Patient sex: M
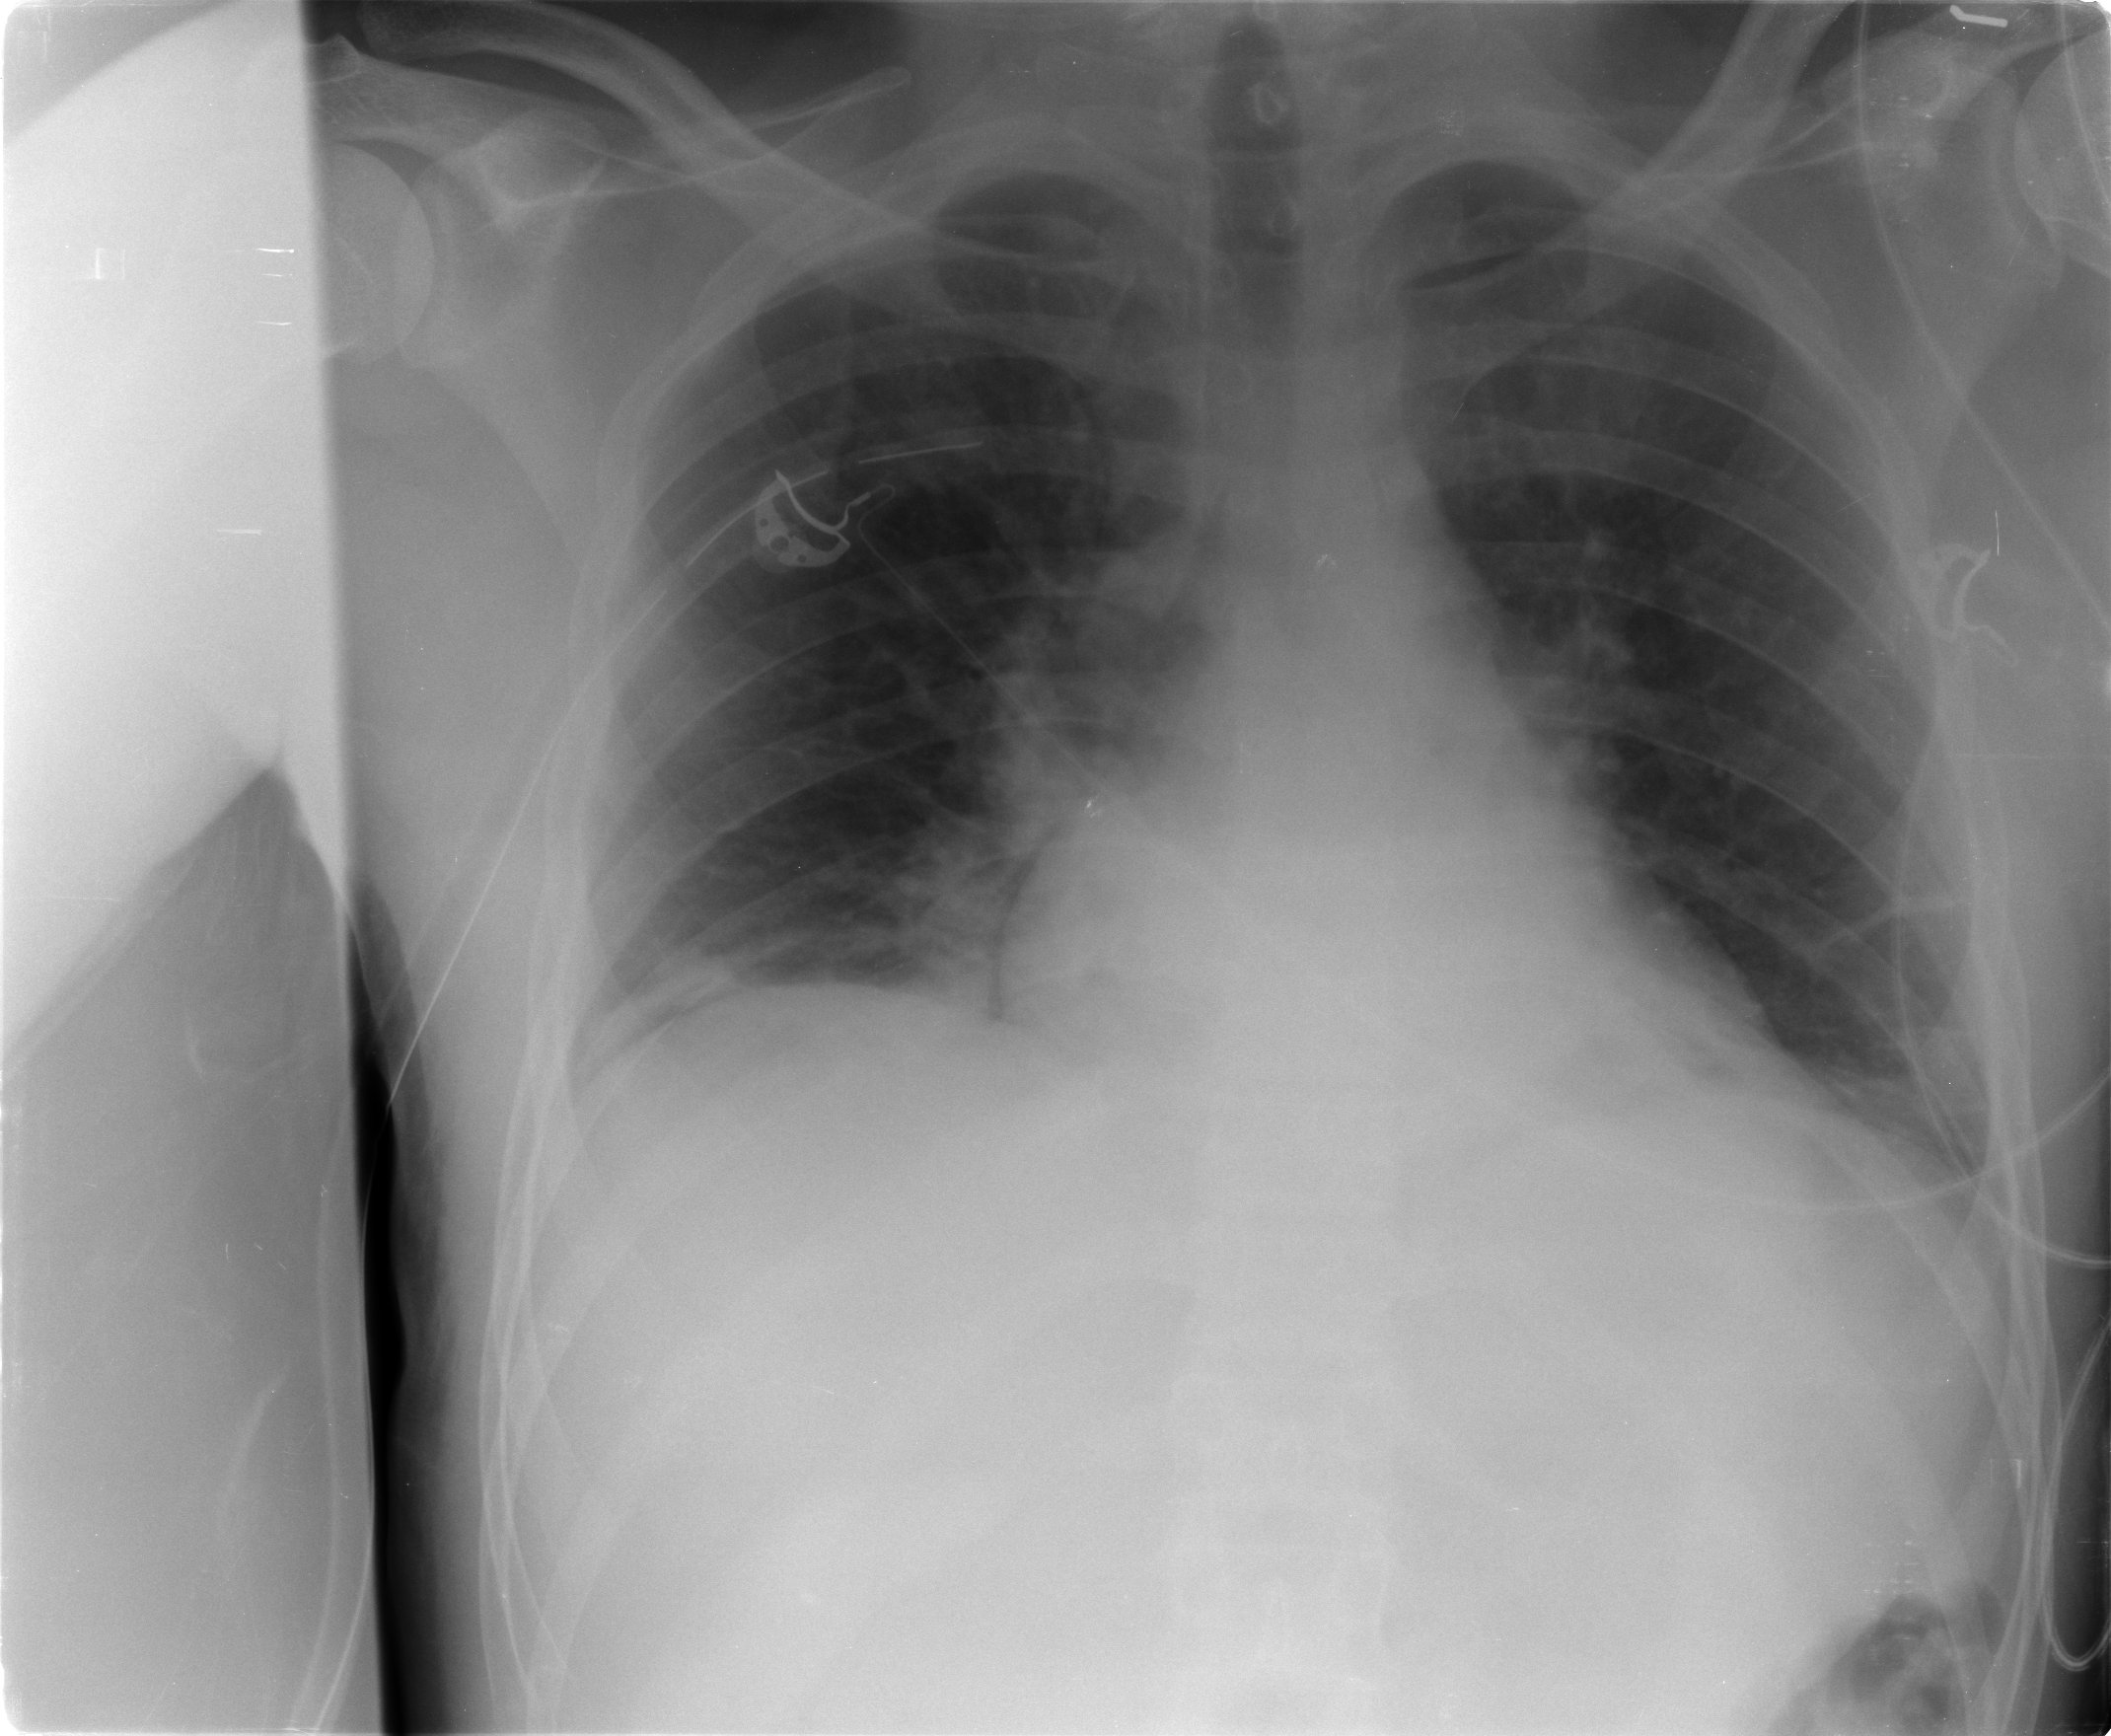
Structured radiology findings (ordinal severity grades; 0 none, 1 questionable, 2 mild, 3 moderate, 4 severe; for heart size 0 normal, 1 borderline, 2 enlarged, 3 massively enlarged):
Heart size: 0
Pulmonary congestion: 1
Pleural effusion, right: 0
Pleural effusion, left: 0
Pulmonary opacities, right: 0
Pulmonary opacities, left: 0
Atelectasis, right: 2
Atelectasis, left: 2